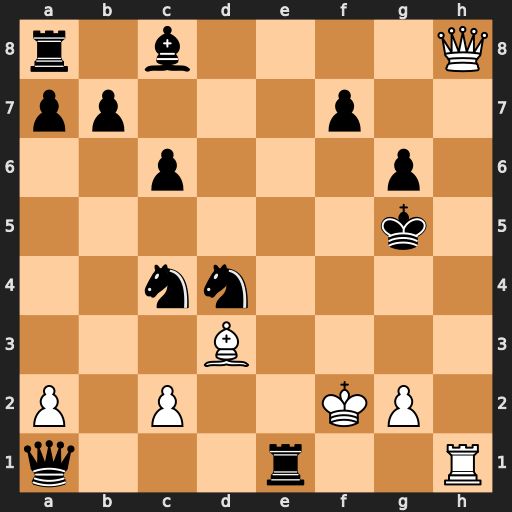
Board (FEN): r1b4Q/pp3p2/2p3p1/6k1/2nn4/3B4/P1P2KP1/q3r2R
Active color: w
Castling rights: -
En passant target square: -
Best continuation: Qh4#